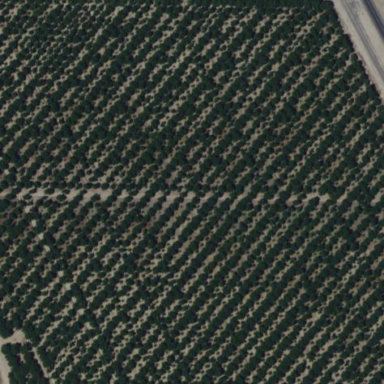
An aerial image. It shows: Orchard.